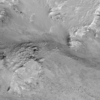
Label: not_dusty